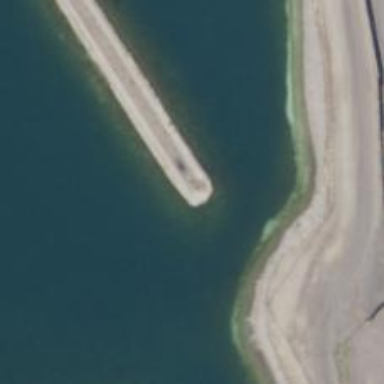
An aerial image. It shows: Breakwater structure.